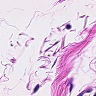
Metastatic tissue present: no